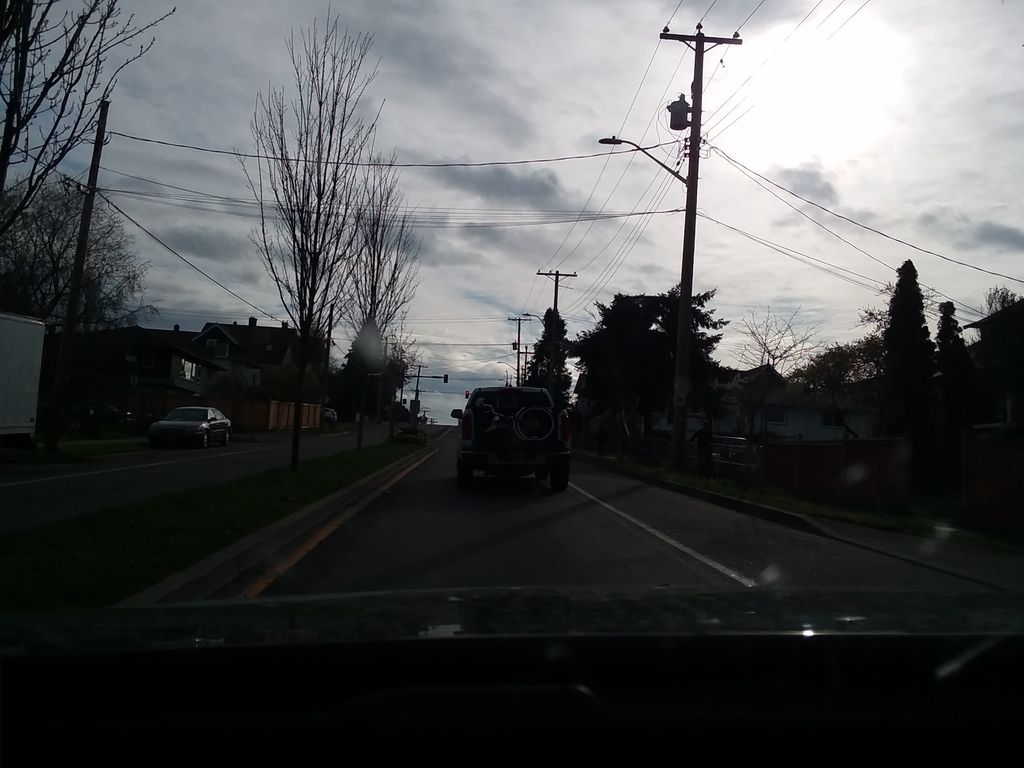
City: victoria